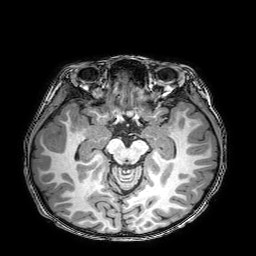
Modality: T1w
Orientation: coronal
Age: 7
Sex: female
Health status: healthy